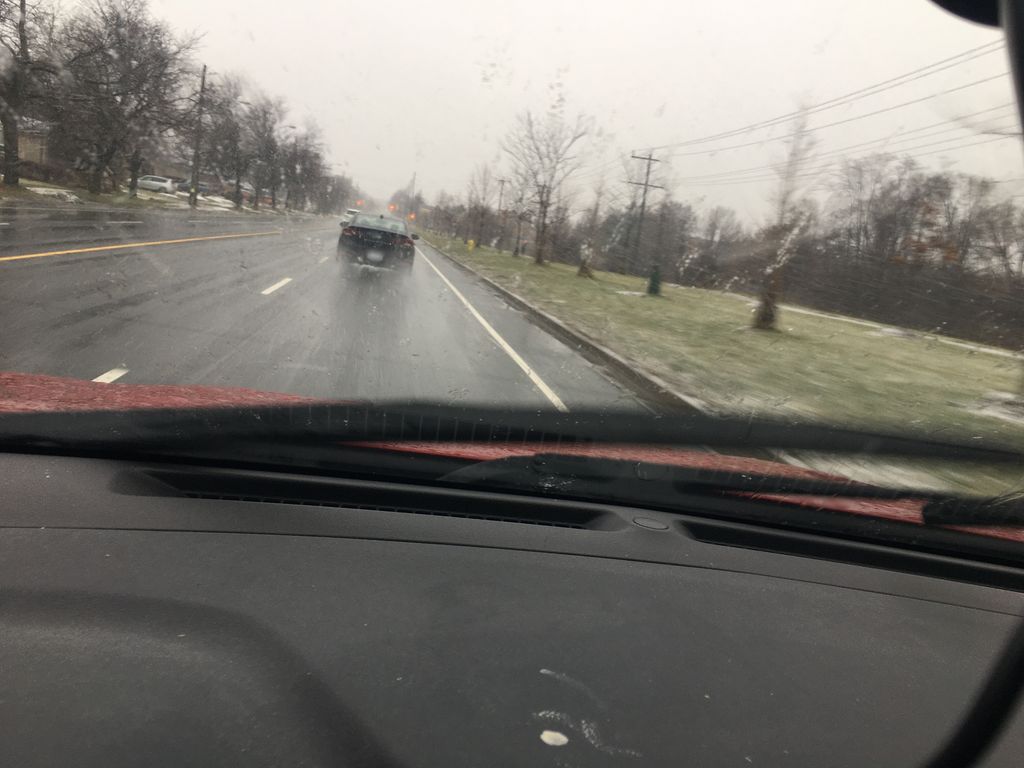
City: toronto